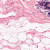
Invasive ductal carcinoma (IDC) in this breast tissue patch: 0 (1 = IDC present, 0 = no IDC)